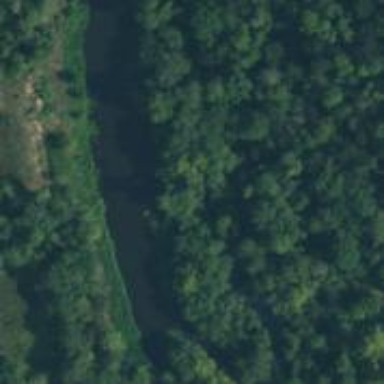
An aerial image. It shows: Beautiful river scene.